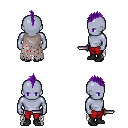
a pixel art fantasy rpg character, male body template, dark elf, purple skin, gray tattered cape, red pants, purple mohawk hairstyle, black shoes, dagger, four views (front, back, left, right), 2x2 character sprite sheet, small pixel art, hard edges, no anti-aliasing